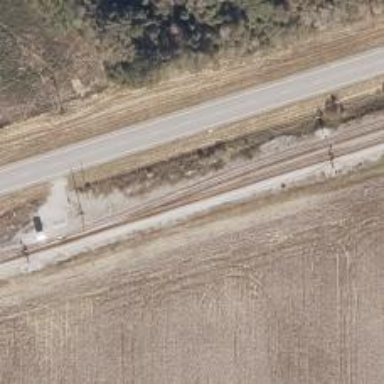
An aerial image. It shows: Site related to railway infrastructure.